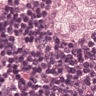
Metastatic tissue present: yes